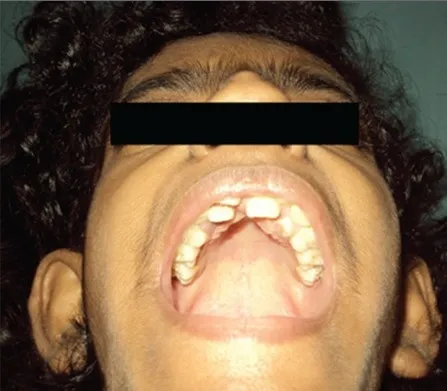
Upper jaw of the patient showing two rows of teeth.
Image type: medical_photograph (oral_photograph)